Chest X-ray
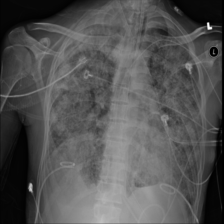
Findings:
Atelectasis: negative
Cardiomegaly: negative
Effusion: negative
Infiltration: negative
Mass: negative
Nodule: negative
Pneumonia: negative
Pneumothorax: negative
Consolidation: negative
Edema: negative
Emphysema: negative
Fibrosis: negative
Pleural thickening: negative
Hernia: negative